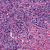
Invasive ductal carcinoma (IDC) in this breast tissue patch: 1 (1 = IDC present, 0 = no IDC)